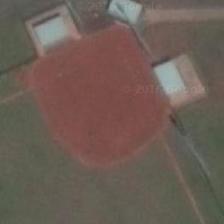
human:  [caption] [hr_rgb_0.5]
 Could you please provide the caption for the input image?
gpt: this is a fan-shaped land with three buildings aside .

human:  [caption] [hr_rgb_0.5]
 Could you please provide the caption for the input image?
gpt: a large piece of meadows is around a baseball field .

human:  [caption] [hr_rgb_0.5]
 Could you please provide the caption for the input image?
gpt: a red fan-shaped court and no other buidings beside .

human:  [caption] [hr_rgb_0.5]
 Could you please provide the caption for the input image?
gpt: a baseball field is surround by meadows .

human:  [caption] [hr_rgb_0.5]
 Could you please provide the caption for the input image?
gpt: it is a baseball field .